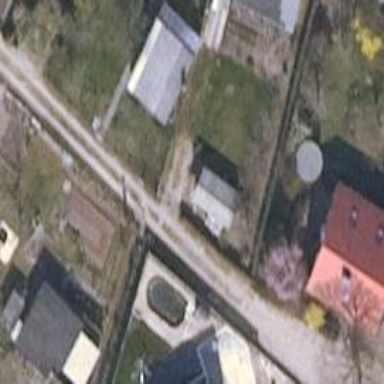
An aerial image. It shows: Service road through the allotments with ground surface.